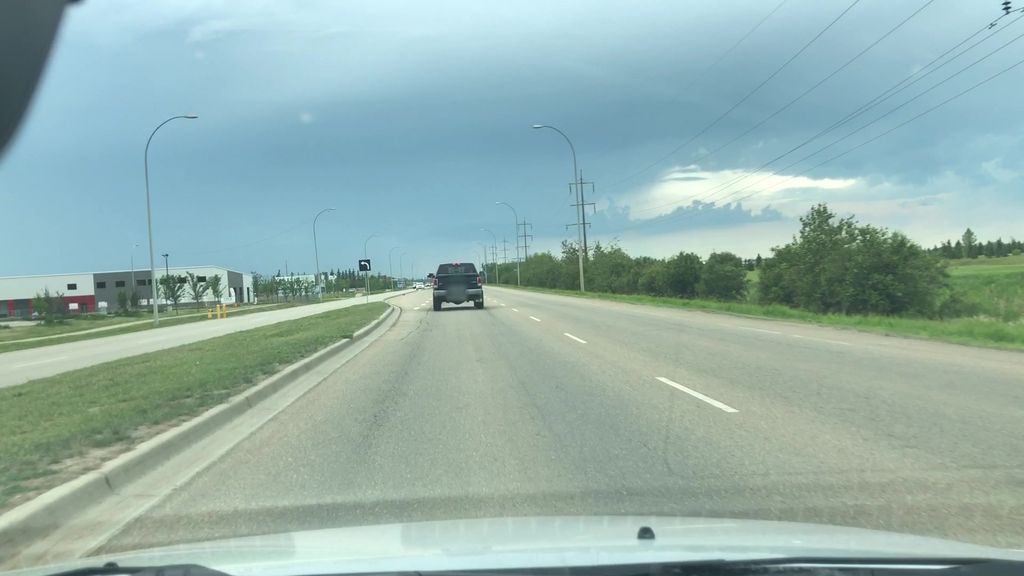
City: edmonton